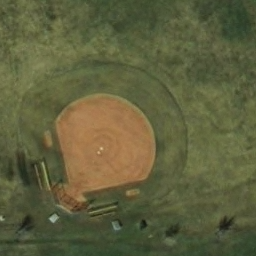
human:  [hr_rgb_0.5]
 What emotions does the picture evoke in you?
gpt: baseball diamond